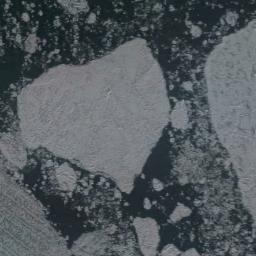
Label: sea_ice